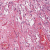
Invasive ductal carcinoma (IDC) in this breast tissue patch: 1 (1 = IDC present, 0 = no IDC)